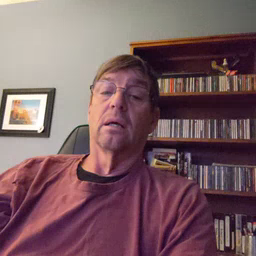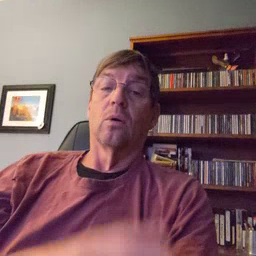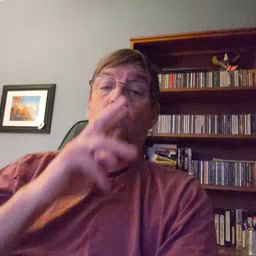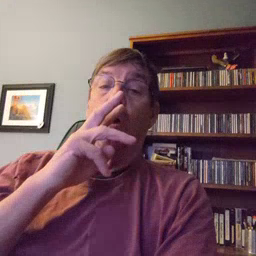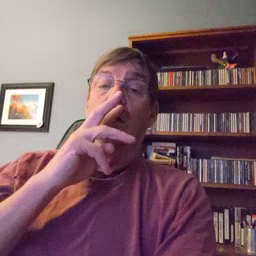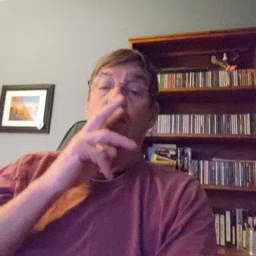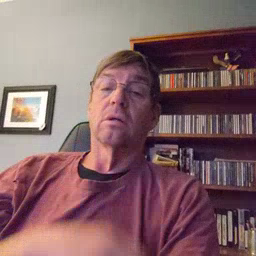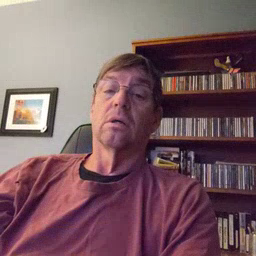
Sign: water